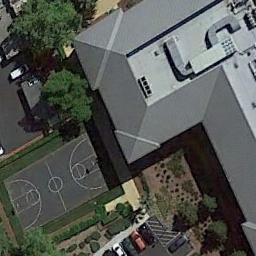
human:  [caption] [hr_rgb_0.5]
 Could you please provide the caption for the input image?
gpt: Beside the basketball courts are a huge building with an iron roof and a small parking lot, With some trees nearby .

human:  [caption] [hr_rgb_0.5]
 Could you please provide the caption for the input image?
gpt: The irregular building is next to the basketball court .

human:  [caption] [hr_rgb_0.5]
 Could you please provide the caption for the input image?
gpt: A basketball court next to a parking lot and a gray building beside .

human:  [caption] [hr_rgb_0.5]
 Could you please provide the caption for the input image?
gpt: There is a basketball court between the parking lot and a building .

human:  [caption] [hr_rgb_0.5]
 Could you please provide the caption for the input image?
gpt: There is a small basketball court on the left side of the building .